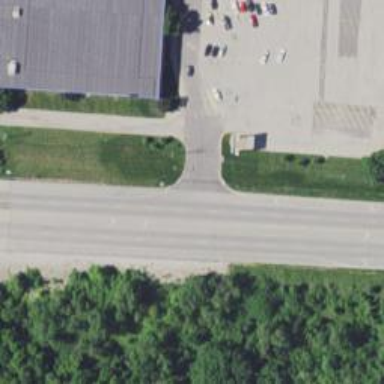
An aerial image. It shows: Primary road with asphalt surface.